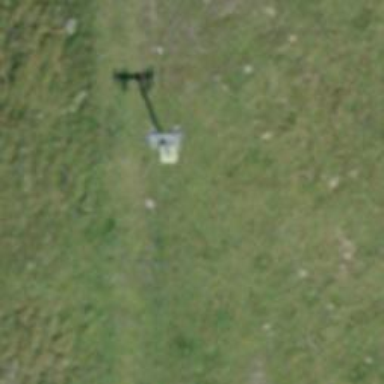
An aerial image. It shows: Pylon for aerialway.